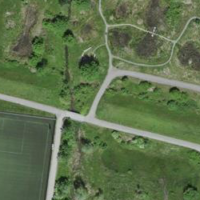
EUNIS habitat code: 53
Species observed at this site:
Lythrum salicaria
Corvus corone
Apis mellifera
Sylvia atricapilla
Bistorta officinalis
Berberis vulgaris
Erithacus rubecula
Tussilago farfara
Veronica chamaedrys
Cyanistes caeruleus
Sorbus aucuparia
Troglodytes troglodytes
Valgus hemipterus
Primula veris
Turdus merula
Salix alba
Geum rivale
Knautia arvensis
Euonymus europaeus
Bellis perennis
Cardamine hirsuta
Prunus spinosa
Daucus carota
Dendrocopos major
Euphorbia cyparissias
Gallinago gallinago
Phylloscopus collybita
Cardamine pratensis
Ficaria verna
Anthyllis vulneraria
Epilobium hirsutum
Garrulus glandarius
Saxicola rubicola
Achillea millefolium
Gonocerus acuteangulatus
Anas platyrhynchos
Alisma plantago-aquatica
Argentina anserina
Medicago lupulina
Fringilla coelebs
Frangula alnus
Filipendula ulmaria
Barbarea vulgaris
Veronica persica
Parus major
Prunus padus
Taraxacum officinale
Populus tremula
Aster amellus
Papaver rhoeas
Potentilla recta